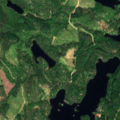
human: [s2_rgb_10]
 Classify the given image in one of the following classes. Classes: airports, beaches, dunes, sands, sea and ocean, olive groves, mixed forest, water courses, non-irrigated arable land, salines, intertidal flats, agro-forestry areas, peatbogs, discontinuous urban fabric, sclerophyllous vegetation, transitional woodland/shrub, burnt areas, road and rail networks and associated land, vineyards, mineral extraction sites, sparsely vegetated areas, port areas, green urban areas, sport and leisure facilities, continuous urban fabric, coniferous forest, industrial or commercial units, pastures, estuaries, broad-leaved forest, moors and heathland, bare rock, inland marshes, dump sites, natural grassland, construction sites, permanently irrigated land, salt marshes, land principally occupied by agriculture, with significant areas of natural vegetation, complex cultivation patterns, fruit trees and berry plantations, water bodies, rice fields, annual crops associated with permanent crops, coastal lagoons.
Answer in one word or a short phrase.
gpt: coniferous forest, mixed forest, transitional woodland/shrub, water bodies